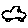
Label: car